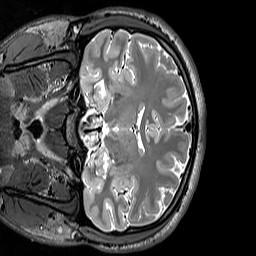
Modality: T2w
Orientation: coronal
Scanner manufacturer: siemens
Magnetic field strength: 3 T
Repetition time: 3.2 s
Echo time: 0.406 s